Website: bh-photo
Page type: address-validator
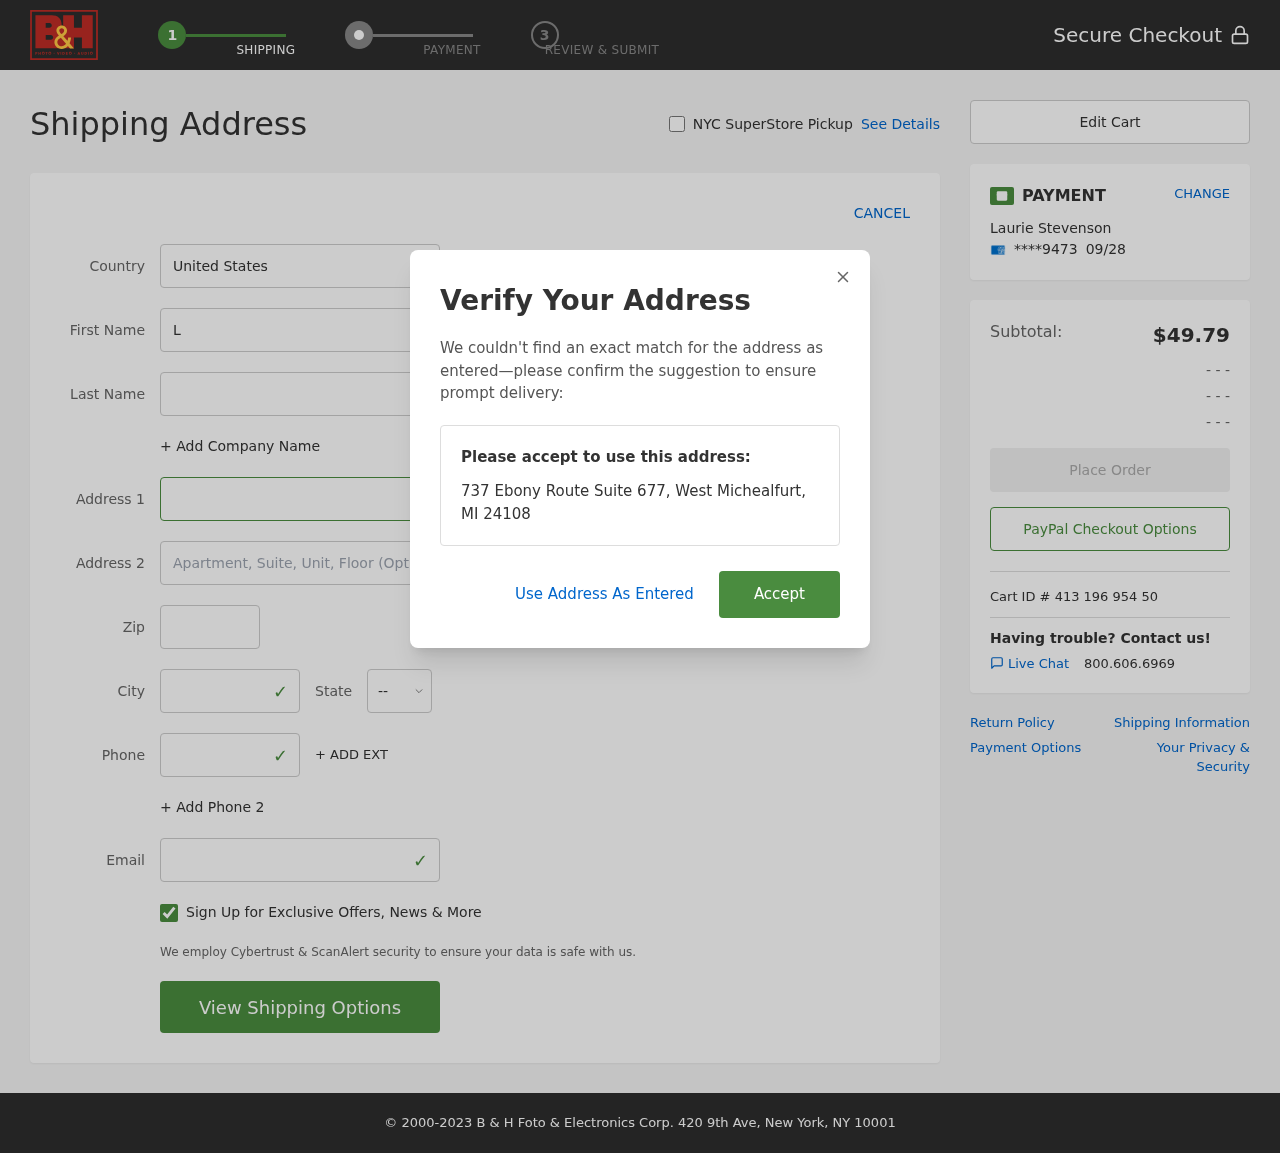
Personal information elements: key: PII_CARD_EXPIRY
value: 09/28
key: PII_CARD_LAST4
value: ****9473
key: PII_CITY
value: West Michealfurt
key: PII_COUNTRY
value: United States
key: PII_EMAIL
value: lstevenson@yahoo.com
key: PII_FIRSTNAME
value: Laurie
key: PII_FULLNAME
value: Laurie Stevenson
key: PII_LASTNAME
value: Stevenson
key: PII_PHONE
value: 5256827398
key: PII_POSTCODE
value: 24108
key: PII_STATE_ABBR
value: MI
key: PII_STREET
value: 737 Ebony Route Suite 677
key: PII_STREET2
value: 7601 Jones Harbors
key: PII_CITY_STATE_ZIP
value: West Michealfurt, MI 24108
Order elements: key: ORDER_SUBTOTAL
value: $49.79
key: ORDER_ID
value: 413 196 954 50